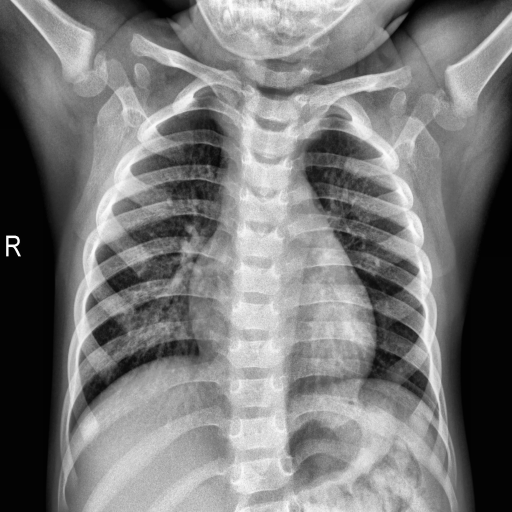
Finding: NORMAL